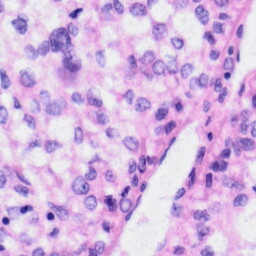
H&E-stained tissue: Liver